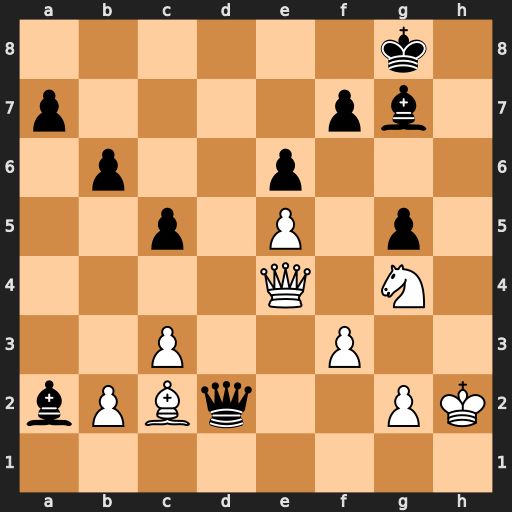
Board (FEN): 6k1/p4pb1/1p2p3/2p1P1p1/4Q1N1/2P2P2/bPBq2PK/8
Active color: w
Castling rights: -
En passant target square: -
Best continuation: Qa8+ Bf8 Nf6+